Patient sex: M
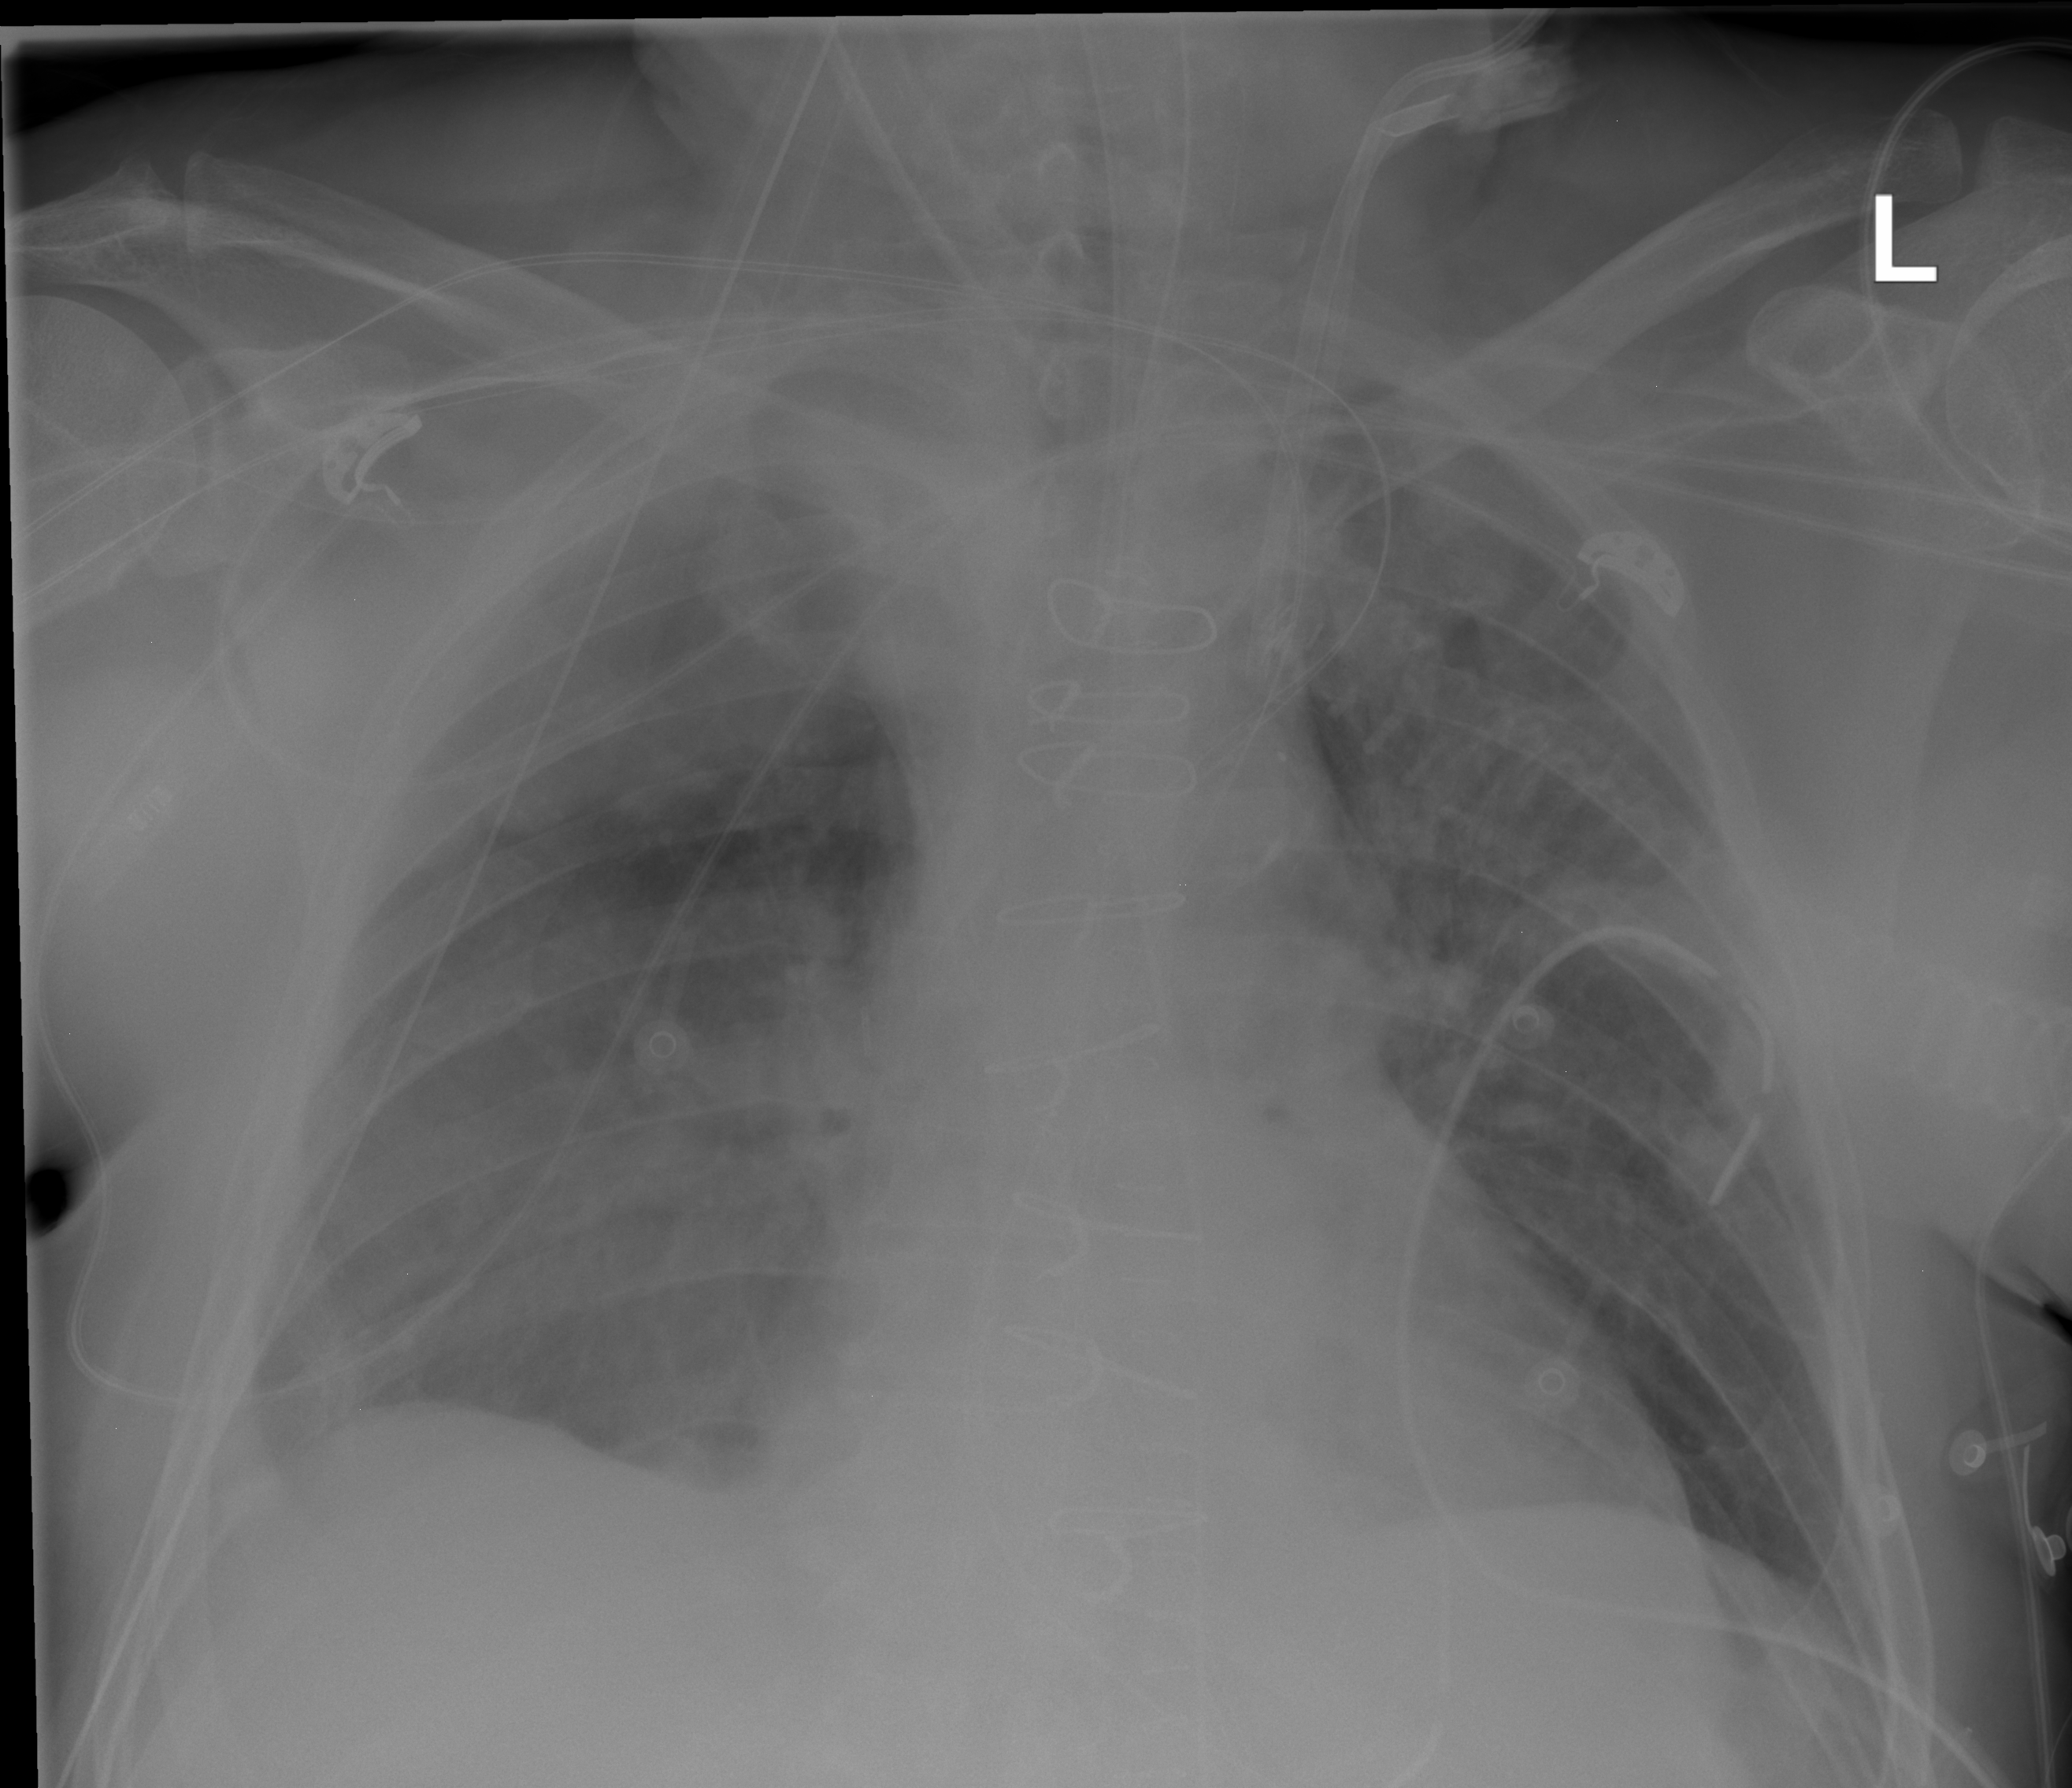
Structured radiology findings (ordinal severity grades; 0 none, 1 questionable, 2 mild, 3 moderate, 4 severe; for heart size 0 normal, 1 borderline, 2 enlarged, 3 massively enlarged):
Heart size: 0
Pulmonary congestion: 0
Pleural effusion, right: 2
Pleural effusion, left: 0
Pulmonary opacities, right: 2
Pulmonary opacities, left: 0
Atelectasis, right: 2
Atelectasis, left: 0